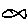
Label: fish